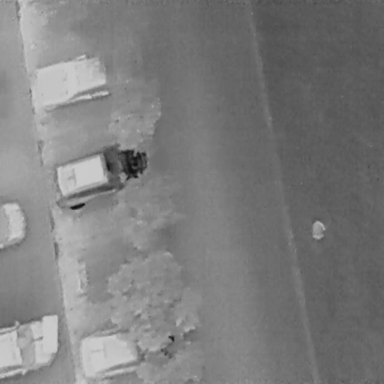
There are five Cars in the infrared image.